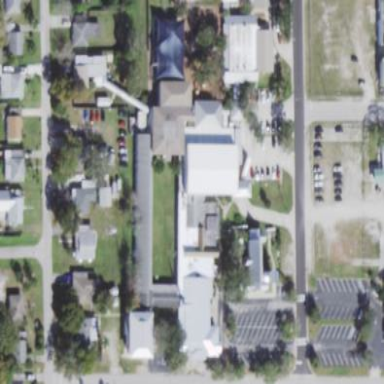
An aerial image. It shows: Building serving as place of worship.